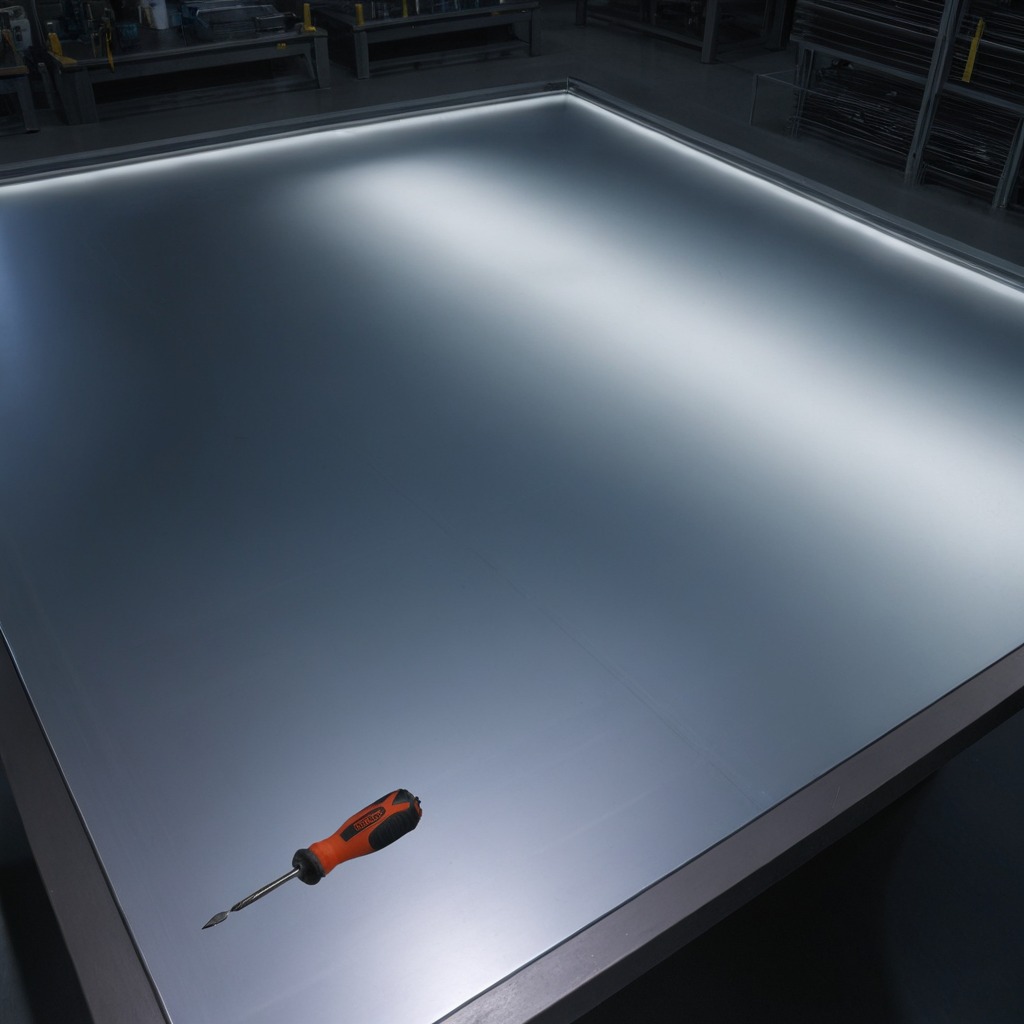
A screwdriver lies on the tabletop.